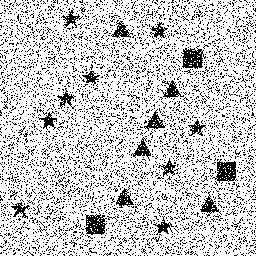
Squares: 3
Triangles: 6
Stars: 9
Total shapes: 18